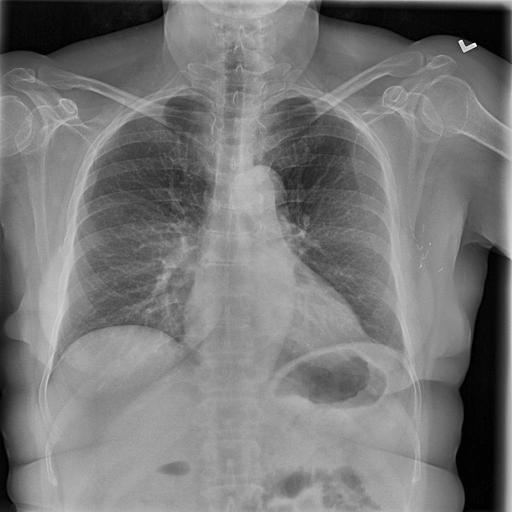
Finding: NORMAL